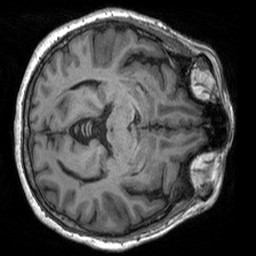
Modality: T1w
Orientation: axial
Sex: female
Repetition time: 1.95 s
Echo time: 0.026 s